Question: I'm creating a downloadable csv with php. This is what I have so far:
'''
// output headers so that the file is downloaded rather than displayed
header('Content-Type: text/csv; charset=utf-8');
header('Content-Disposition: attachment; filename=data.csv');
// create a file pointer connected to the output stream
$output = fopen('php://output', 'w');
// output the column headings
fputcsv($output, array('id', 'role_id', 'parent_id'));
$list = RoleQuery::create()->find();
$list = $list->toArray();
$list = array_values($list);
// loop over the rows, outputting them
foreach($list as $fields){
fputcsv($output, $fields);
}
'''
Just for testing I'm outputting the roles in my database. The problem is that they're all in one column like this:

How can I make sure that id, role_id and parent_id are in different columns?
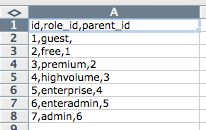
Answer: Your CSV data looks fine, but it looks like whatever tool you're using to open the CSV isn't using commas as the delimiter. You could, as davidkonrad suggested, wrap each value in quotes and see if that helps. Usually though, when opening a CSV in Google Docs or Excel, it will ask you how you'd like to delimit, and they typically default to commas.